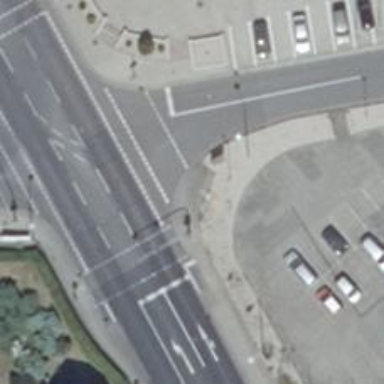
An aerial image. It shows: Traffic signal crossing.